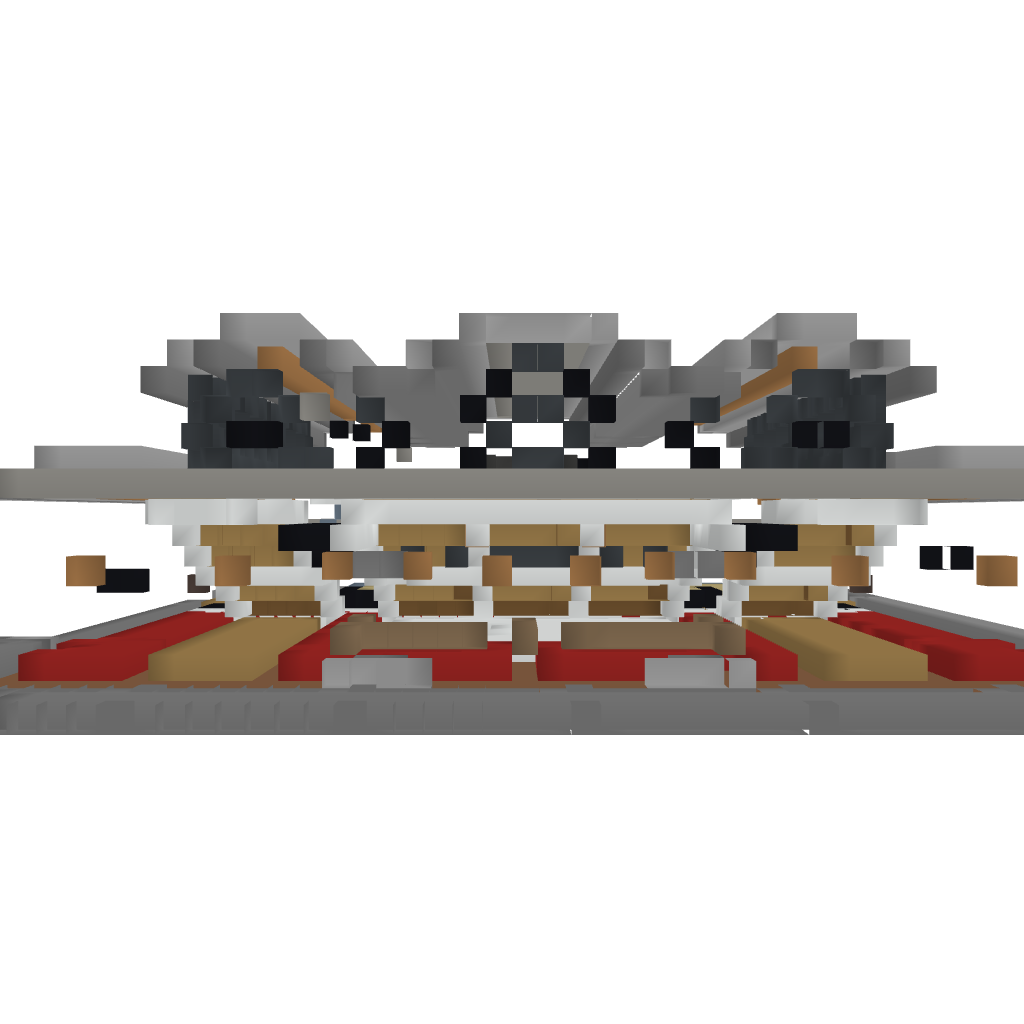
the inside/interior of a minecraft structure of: theater